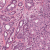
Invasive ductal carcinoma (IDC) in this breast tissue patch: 1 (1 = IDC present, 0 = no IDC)